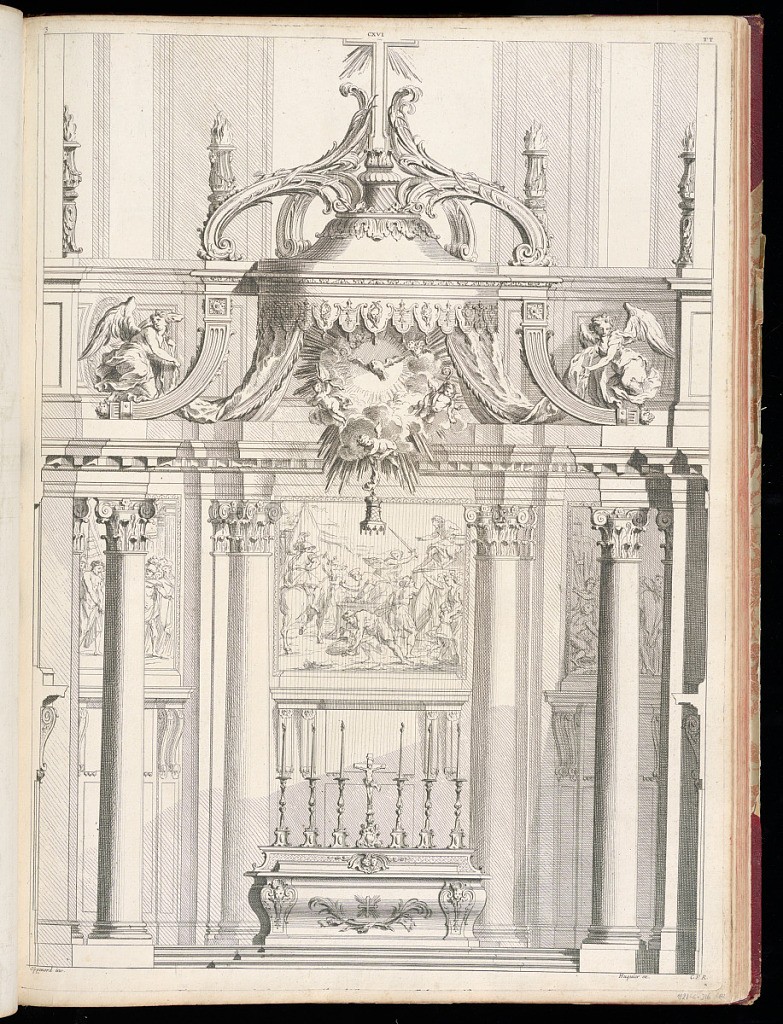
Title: Elevation of a Tomb
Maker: Gilles-Marie Oppenord, French, 1672–1742
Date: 1749-1761
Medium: Etching and engraving on laid paper
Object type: Bound print
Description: Elevation of a tomb topped by candles. The tomb is elevated on steps and surrounded by columns with Corinthian capitals. The capitals support a baldachin carved with angels, scrolls, acanthus leaves, and a dove at its center. Through the columns can be seen painted battle scenes. The plate is signed and numbered.